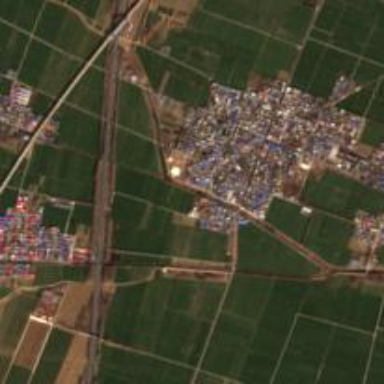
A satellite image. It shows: Ethnic township within town.